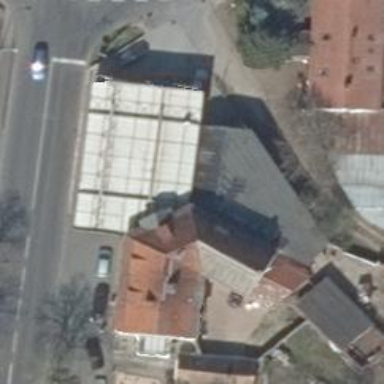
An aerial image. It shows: Fuel station.